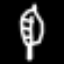
Label: leaf